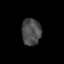
Tissue: lung
Cell type: Endothelial cells
Senescence score: 0.5716
Nuclear area (px): 502
Mean DAPI intensity: 75.135